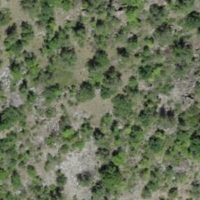
EUNIS habitat code: 23
Species observed at this site:
Castanea sativa
Euplagia quadripunctaria